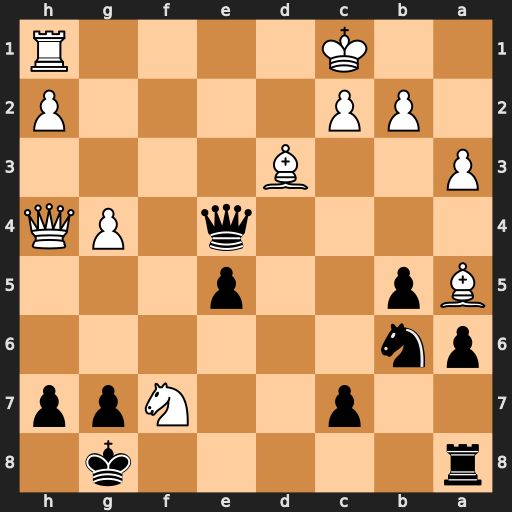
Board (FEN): r5k1/2p2Npp/pn6/Bp2p3/4q1PQ/P2B4/1PP4P/2K4R
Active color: b
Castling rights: -
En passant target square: -
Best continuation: Qxh1+ Be1 Kxf7